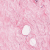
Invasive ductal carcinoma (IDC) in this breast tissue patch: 0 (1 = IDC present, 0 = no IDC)